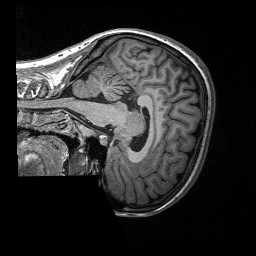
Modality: T1w
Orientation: sagittal
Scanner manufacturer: siemens
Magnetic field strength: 3 T
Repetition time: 2.3 s
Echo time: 0.00226 s